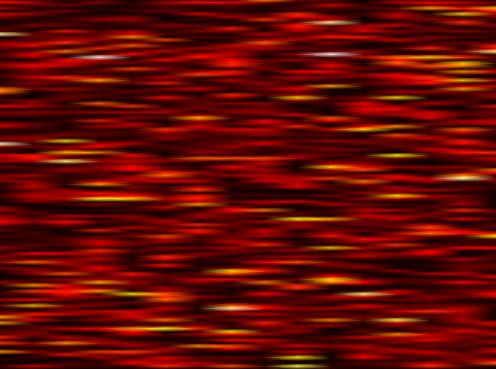
Label: WOLA